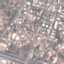
Land use / land cover class: Residential